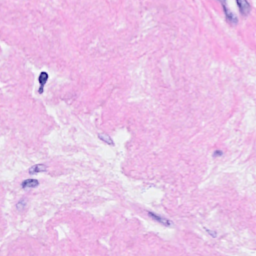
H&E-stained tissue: Breast